Interaction volume radius: 10 \u00c5
Interaction volume height: 10 \u00c5
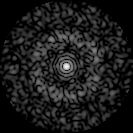
Disorder parameter: 0.8447